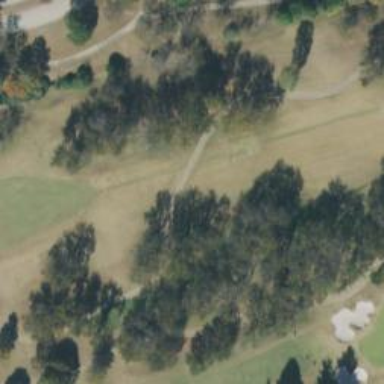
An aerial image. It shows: Service road designated as golf cart path.